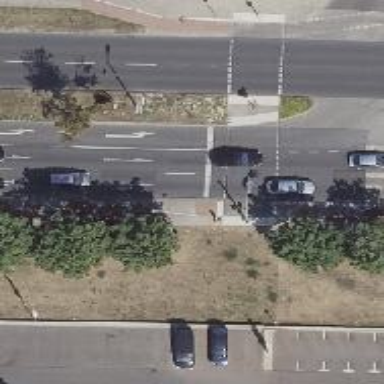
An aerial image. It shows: Road crossing with traffic signals.